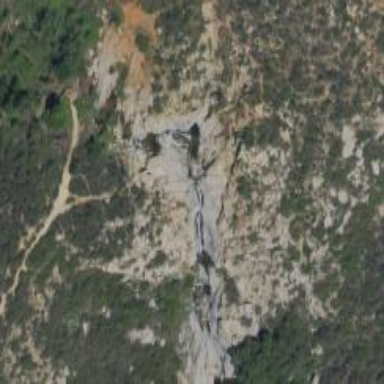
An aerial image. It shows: Beautiful waterfall in nature.